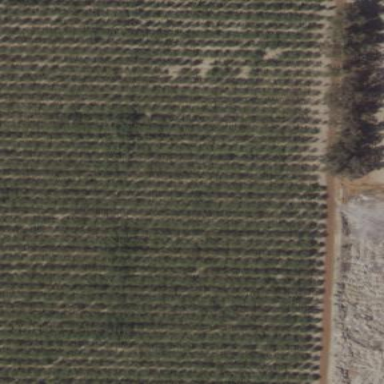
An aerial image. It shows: Orchard filled with almond trees.